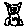
Label: cat